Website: macys
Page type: account-selection
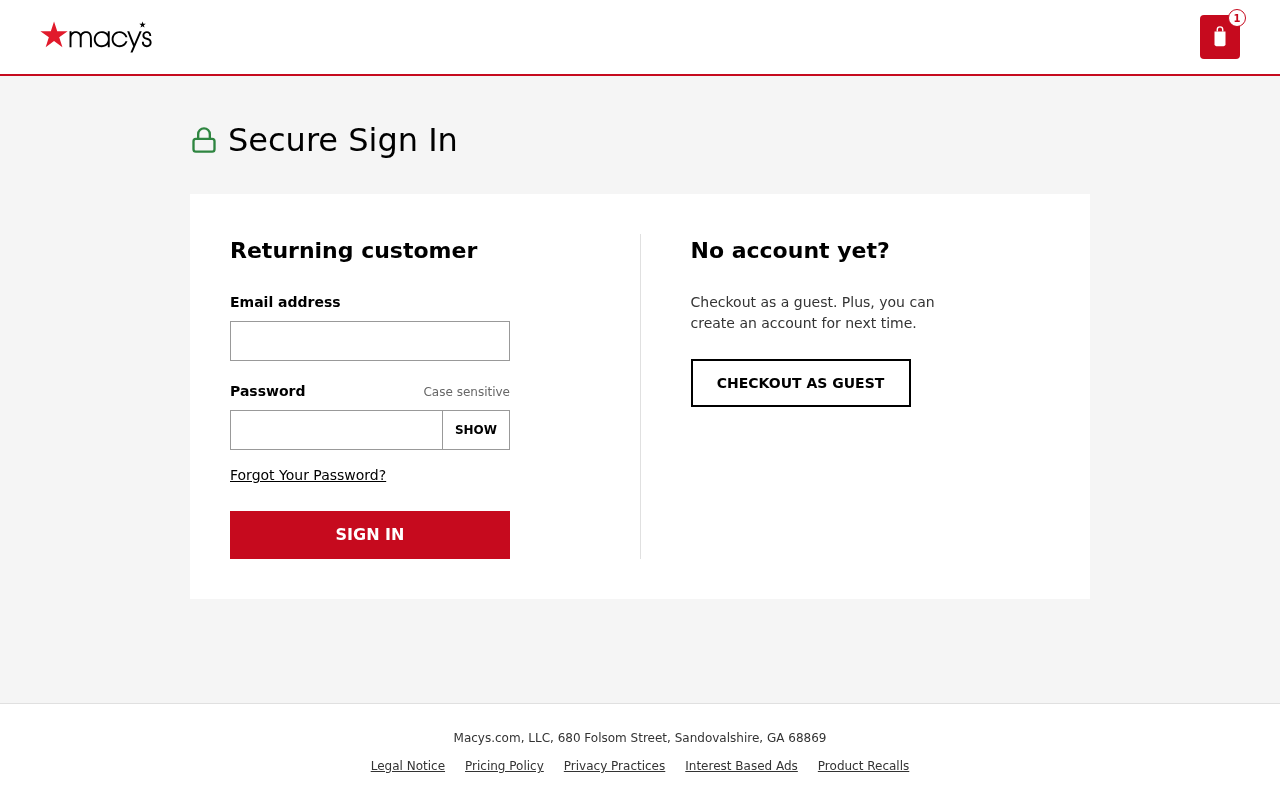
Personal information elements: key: PII_EMAIL
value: joshua_kaiser@hotmail.com
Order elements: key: ORDER_NUM_ITEMS
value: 1